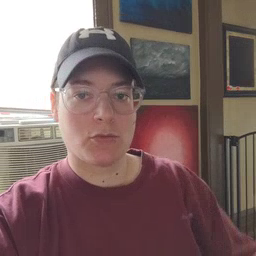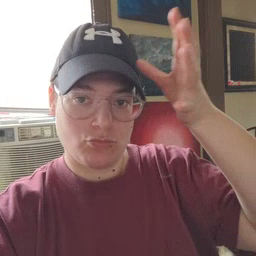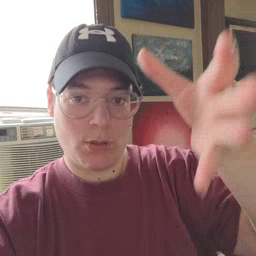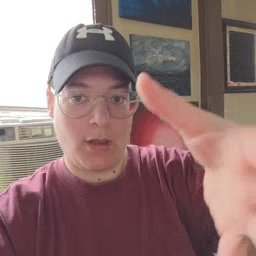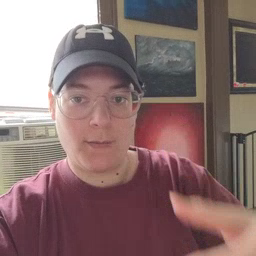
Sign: grandpa